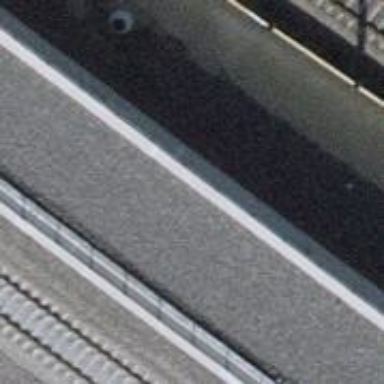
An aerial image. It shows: Railway bridge with electrified tracks and single rail.